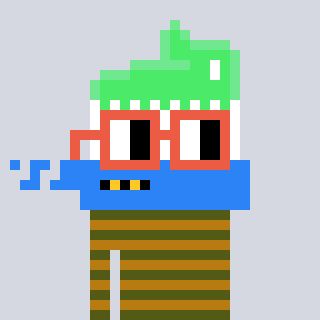
a pixel art character with square orange glasses, a toothbrush-shaped head and a gold-colored body on a cool background